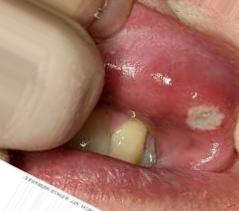
Condition: Mouth Ulcer